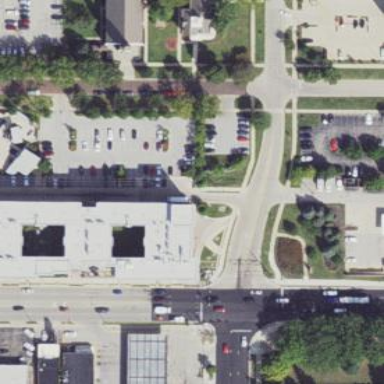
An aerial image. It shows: Sidewalk.